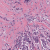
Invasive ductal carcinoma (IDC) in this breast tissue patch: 1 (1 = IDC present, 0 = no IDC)